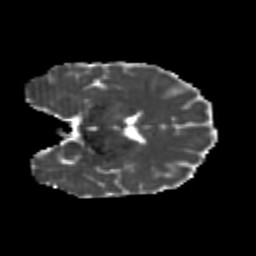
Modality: MD
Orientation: coronal
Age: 22
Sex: female
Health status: healthy
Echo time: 0.074 s